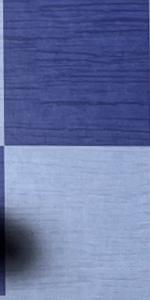
Label: Empty